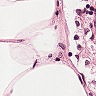
Metastatic tissue present: no